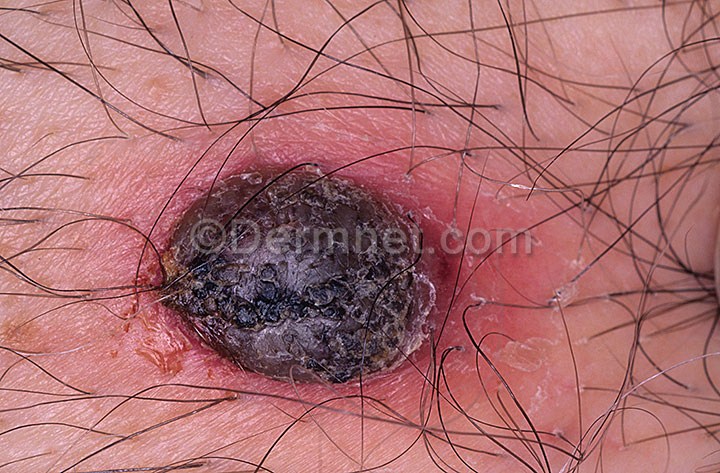
Disease: Seborrheic Keratoses and other Benign Tumors